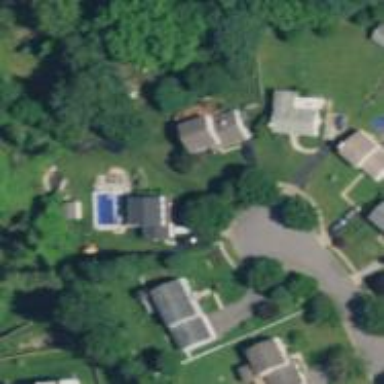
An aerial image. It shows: Driveway.